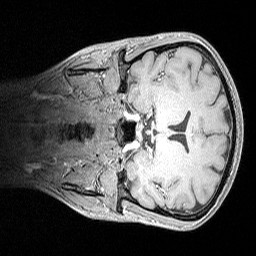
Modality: MP2RAGE
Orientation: coronal
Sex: female
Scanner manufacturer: siemens
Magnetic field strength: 3 T
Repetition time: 5 s
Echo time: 0.00292 s